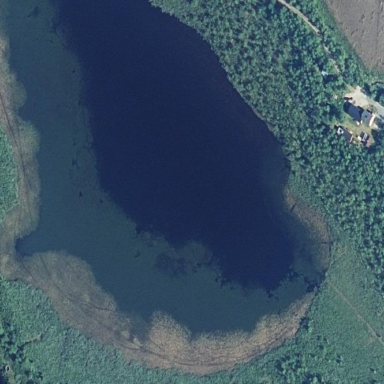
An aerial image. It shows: Serene lake.